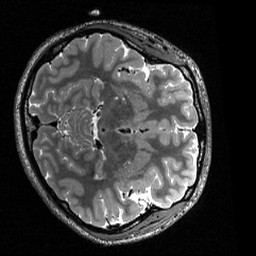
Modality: T2w
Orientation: axial
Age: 22
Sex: female
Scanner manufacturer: siemens
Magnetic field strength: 3 T
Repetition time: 3.2 s
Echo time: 0.56 s